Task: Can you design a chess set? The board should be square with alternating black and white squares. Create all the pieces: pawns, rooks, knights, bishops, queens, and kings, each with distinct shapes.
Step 3885:
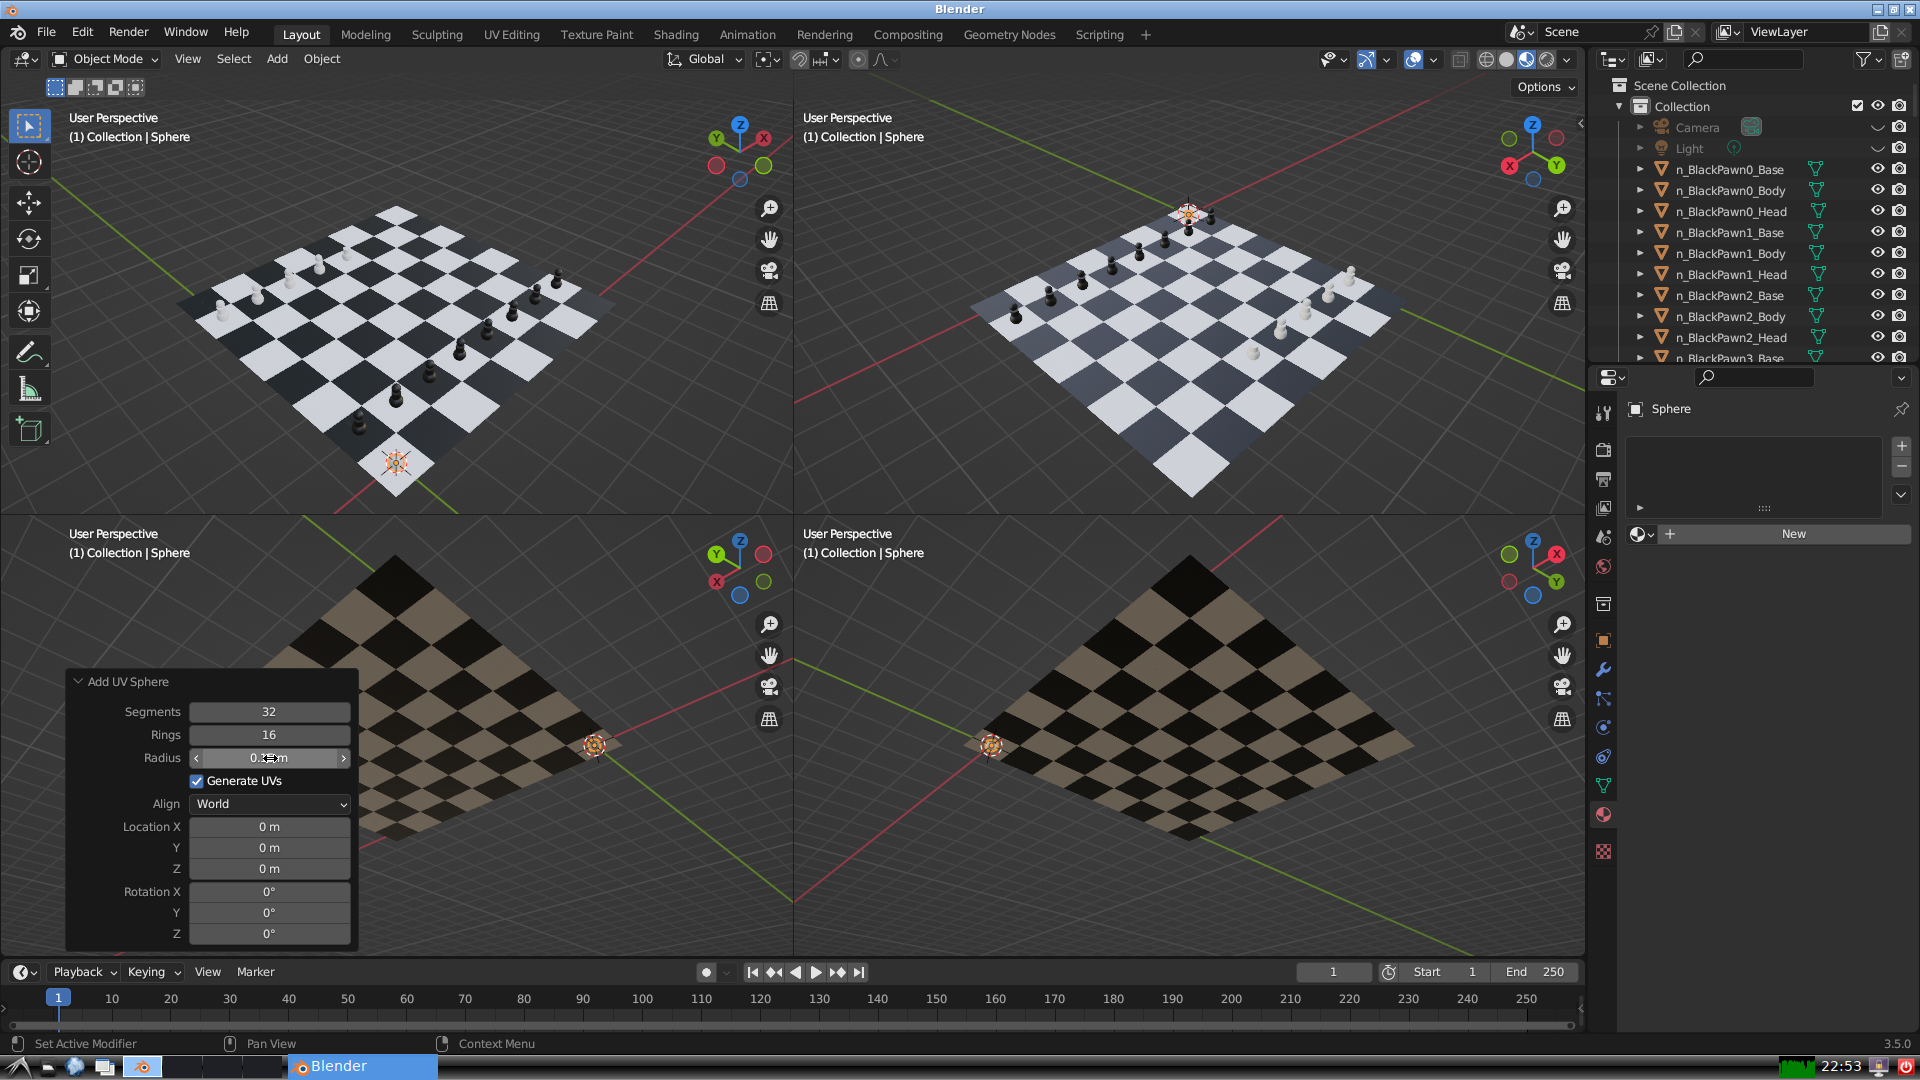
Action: click: no